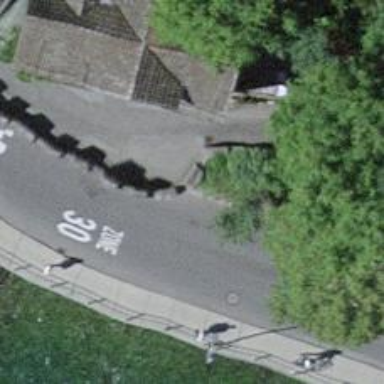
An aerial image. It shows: Kerb serving as barrier.